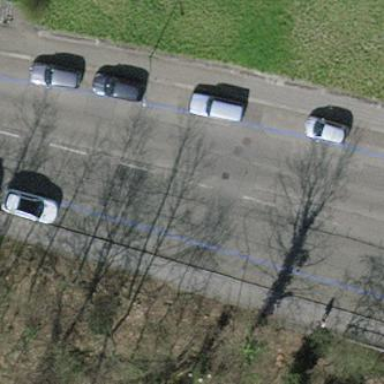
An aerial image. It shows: Parking lane designated for parking.